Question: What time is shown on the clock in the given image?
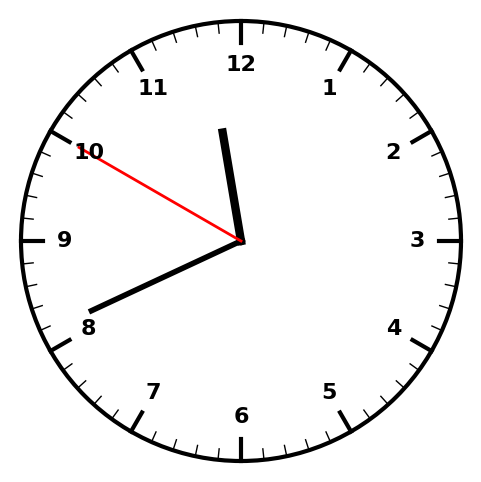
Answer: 11:40:50